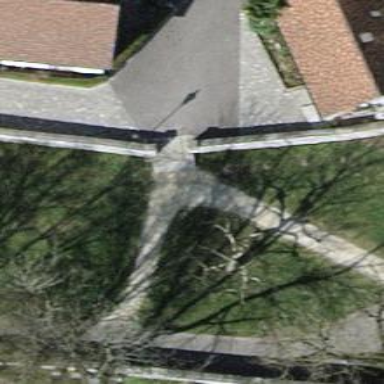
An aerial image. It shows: Set of steps on the road.